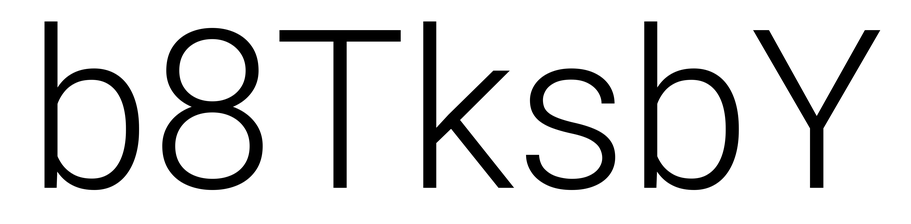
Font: Roboto_Light